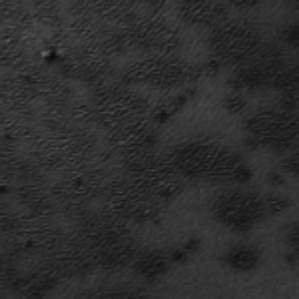
Label: frost